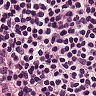
Metastatic tissue present: no